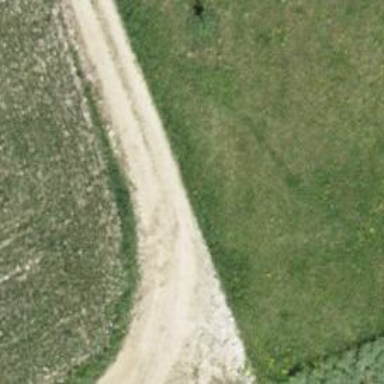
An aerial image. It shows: Gravel track with grade2 tracktype.